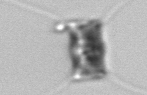
Label: Chaetoceros_similis